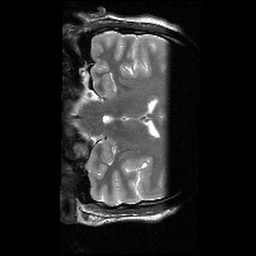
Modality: T2w
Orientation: coronal
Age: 20
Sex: male
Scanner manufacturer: siemens
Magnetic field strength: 3 T
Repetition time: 11.91 s
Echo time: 0.064 s